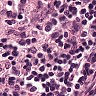
Metastatic tissue present: no